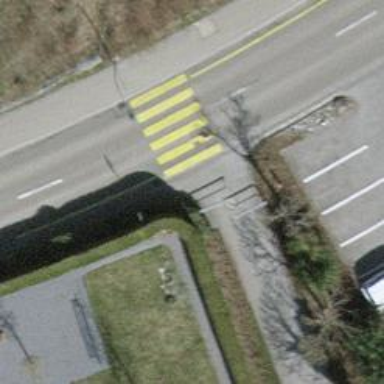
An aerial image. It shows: Cycle barrier.